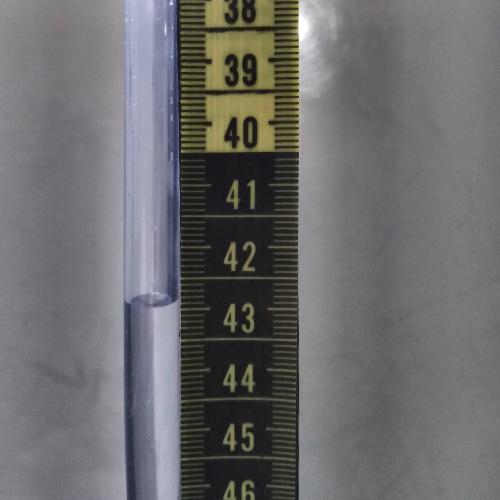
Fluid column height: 42.9 cm